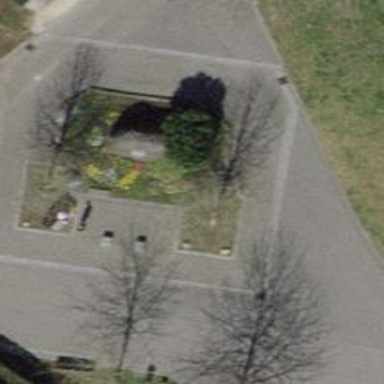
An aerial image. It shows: Memorial site with historic significance.